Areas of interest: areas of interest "Sport and cultural"
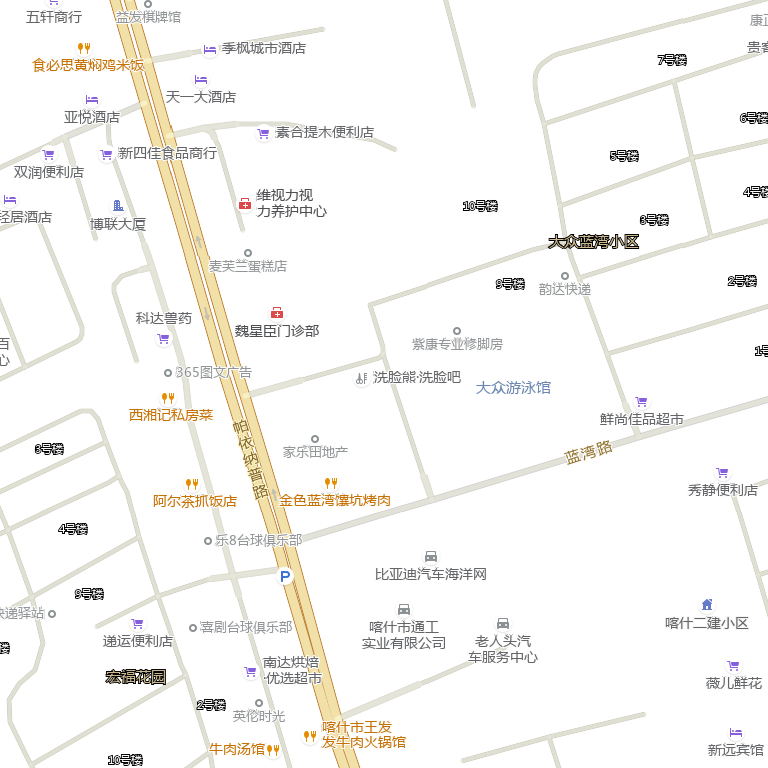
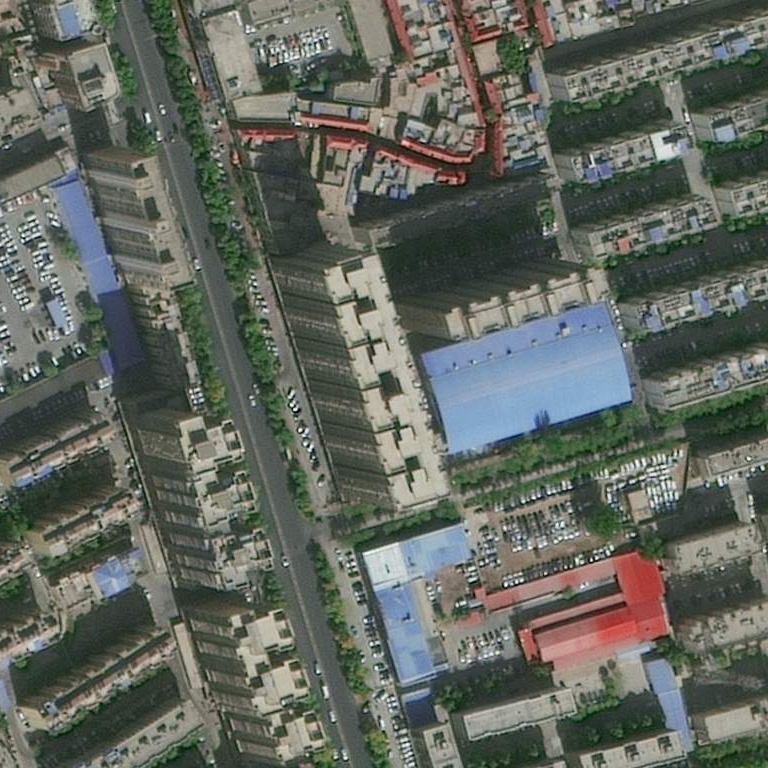